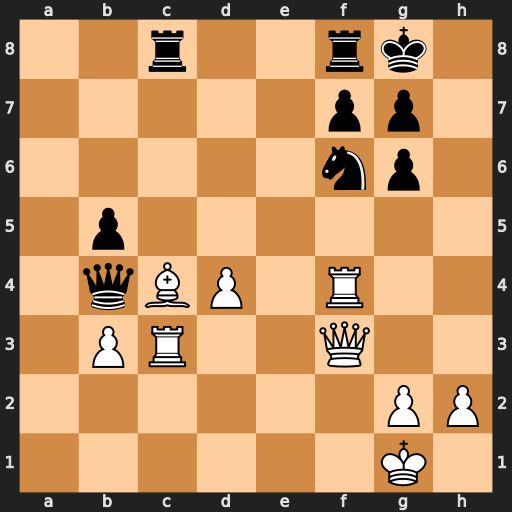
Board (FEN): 2r2rk1/5pp1/5np1/1p6/1qBP1R2/1PR2Q2/6PP/6K1
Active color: w
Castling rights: -
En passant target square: -
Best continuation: Bxf7+ Rxf7 Rxc8+